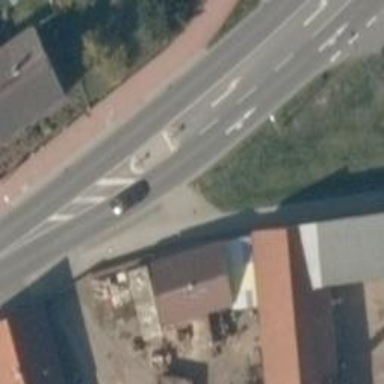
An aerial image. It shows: Primary highway with asphalt surface and separate sidewalk.